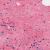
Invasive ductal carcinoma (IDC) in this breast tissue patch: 0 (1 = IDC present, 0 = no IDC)